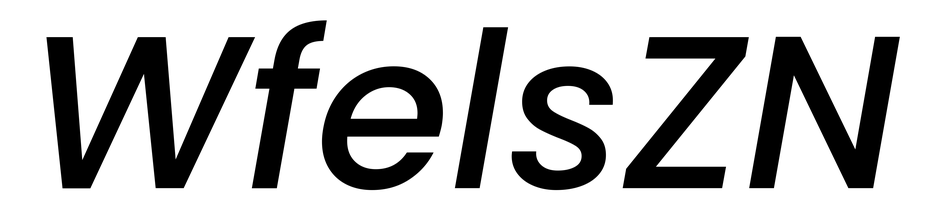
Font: Poppins-MediumItalic